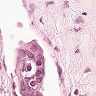
Metastatic tissue present: yes